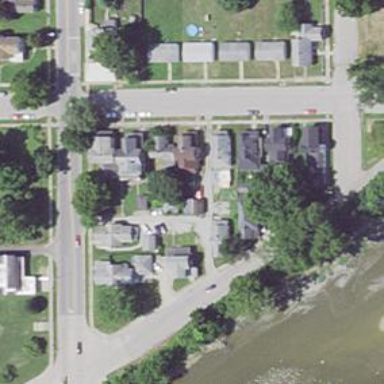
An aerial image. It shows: Alley classified as service road.